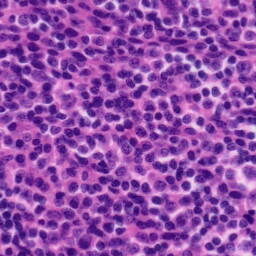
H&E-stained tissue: Tonsil